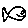
Label: fish